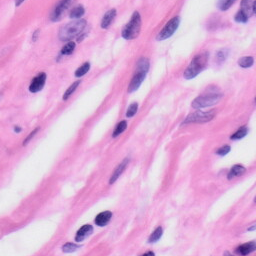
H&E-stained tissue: Skin